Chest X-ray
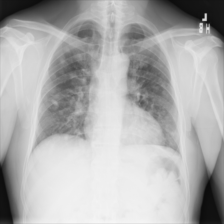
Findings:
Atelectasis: negative
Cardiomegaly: negative
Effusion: negative
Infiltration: negative
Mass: negative
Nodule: positive
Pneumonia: negative
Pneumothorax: negative
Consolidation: negative
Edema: negative
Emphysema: negative
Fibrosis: negative
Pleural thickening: negative
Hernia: negative